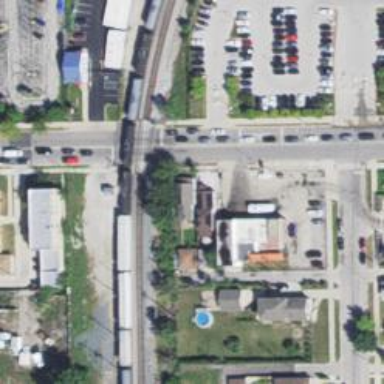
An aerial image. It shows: Railway crossing.